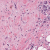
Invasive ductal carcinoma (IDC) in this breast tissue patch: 1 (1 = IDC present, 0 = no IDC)